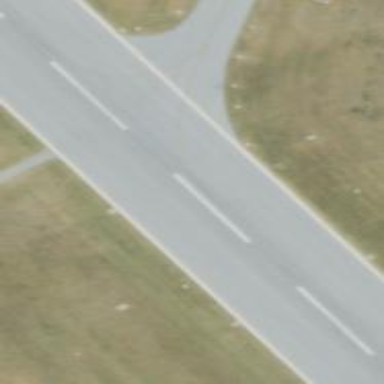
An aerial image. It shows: Image of taxiway at airport.